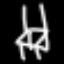
Label: chair